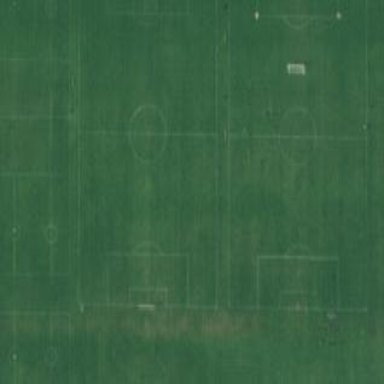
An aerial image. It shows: Soccer pitch for leisure land activities.